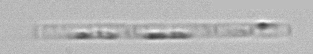
Label: Leptocylindrus